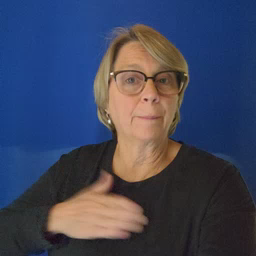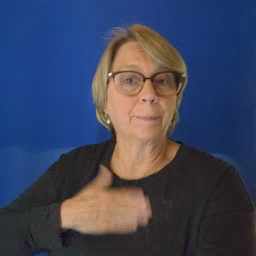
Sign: happy